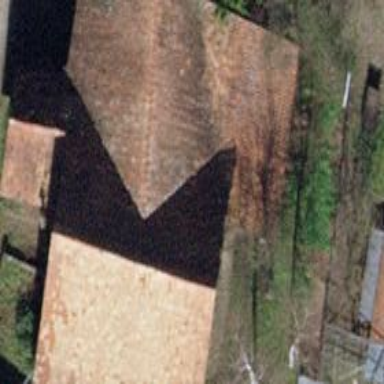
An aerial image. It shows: Farm auxiliary building with gabled roof.